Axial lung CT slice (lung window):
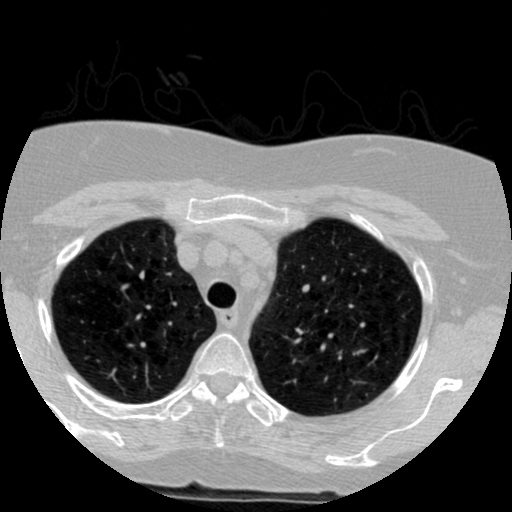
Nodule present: no